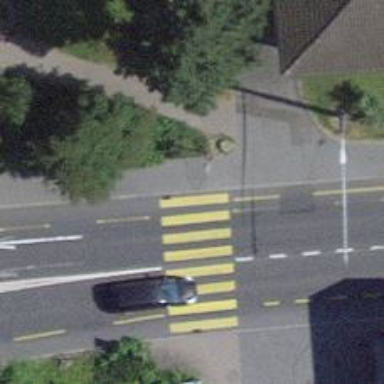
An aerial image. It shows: Kerb serving as barrier.